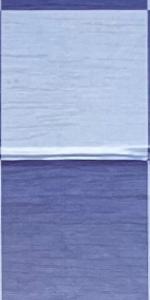
Label: Empty